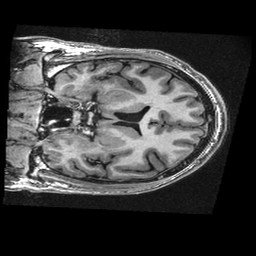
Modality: T1w
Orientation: coronal
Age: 24
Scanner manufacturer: ge
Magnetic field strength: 3 T
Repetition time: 0.008696 s
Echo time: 0.003264 s